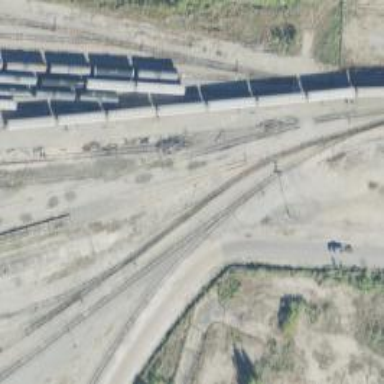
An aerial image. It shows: Railway yard.